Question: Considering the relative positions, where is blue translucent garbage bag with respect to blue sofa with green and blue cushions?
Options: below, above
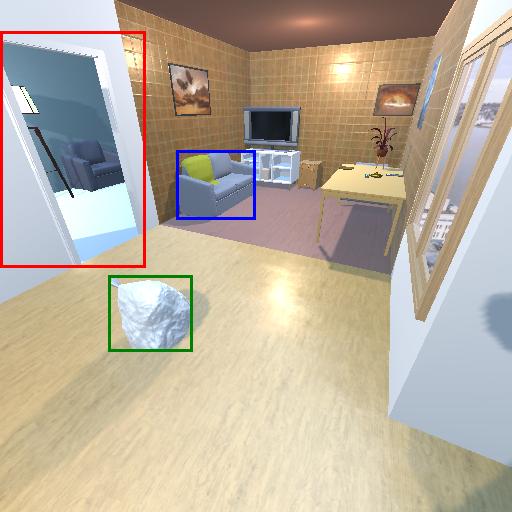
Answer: below